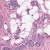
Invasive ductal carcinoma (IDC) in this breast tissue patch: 1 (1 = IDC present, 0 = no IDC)